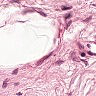
Metastatic tissue present: no